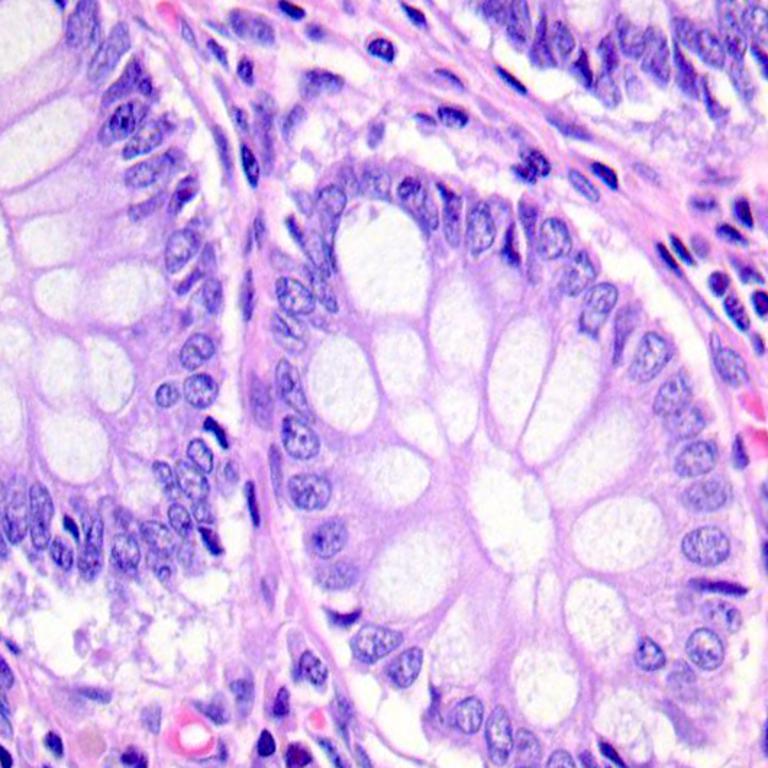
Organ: colon
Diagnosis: benign